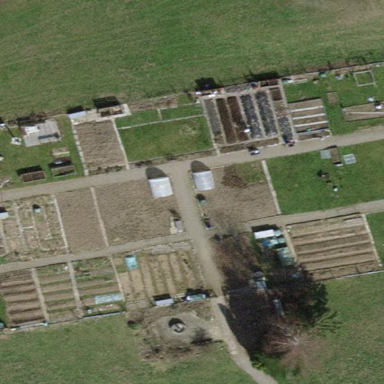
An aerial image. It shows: Area designated for allotments.